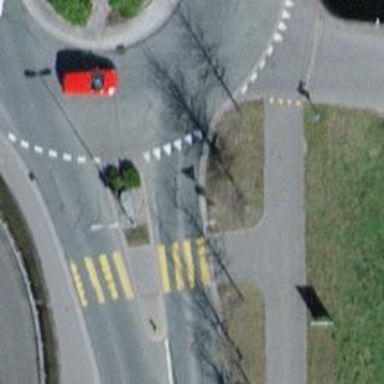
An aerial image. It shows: Uncontrolled crossing on the road.